Question: In an iphone app i have a webview in which i want to preview some image downloaded from internet, my problem is that the some images are not viewed as to fit in the frame of webview, but most do. I think this is due to the fact that those images are too large. Am i doing something wrong? Please help
What i want is simply . You can provide me some other code, but need to be regarding webview not imageview.
Here is the code i am using.
'''
self.documentData = [NSData dataWithContentsOfURL:[NSURL URLWithString:@"http://www.folio3.com/corp/wp-content/uploads/2013/02/Entrance_A-3.jpg"]];
self.webView.scalesPageToFit = YES;
[self.webView loadData:self.documentData MIMEType:@"image/jpeg" textEncodingName:@"utf-8" baseURL:nil];
'''
Plus here is the screenshot of output (clearly shows scroll indicators i-e image is not fit in webview's frame)
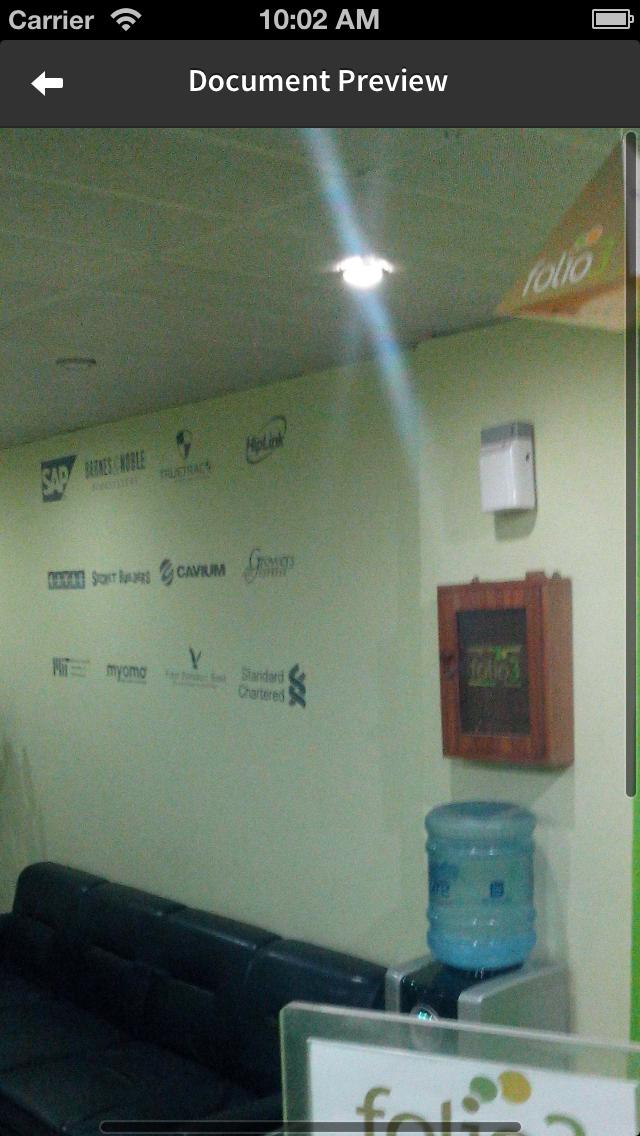
Answer: Try using html content for WebView, like the following code
'''
<html>
<head>
<title>Title</title>
</head>
<body style='margin:0px; padding:0px;'>
<img src='<your_image_url>'
style='max-width:320px; max-height:460px;'
alt='Your_Image_Name'/>
</body>
</html>
'''
To re-size image use CSS (cascaded style sheet) styling, play with the these style properties in image style attribute
>